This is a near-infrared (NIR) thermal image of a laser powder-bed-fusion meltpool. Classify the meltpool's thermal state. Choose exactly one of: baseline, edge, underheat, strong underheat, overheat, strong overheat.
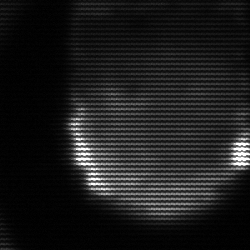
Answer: edge